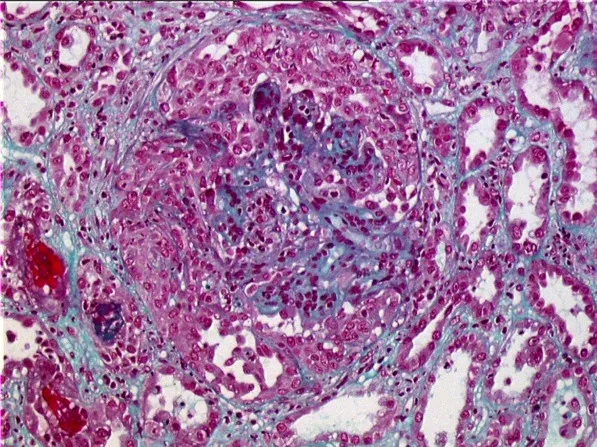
First renal biopsy specimen. On the first biopsy the glomerulus is globally hypercellular, with numerous intracapillary mononuclear cells. A small artery has intimal thickening with scattered infiltrating mononuclear cells, together with segmental medial disruption and perivascular fibrosis, indicating vasculitis (hematoxylin and eosin). This renal vasculitis is characterized by segmental fibrinoid necrosis associated with 35% crescents. Diffuse mesangial endocapillary proliferation and inflammatory cells infiltration is observed as well, consistent with crescentic glomerulonephritis.
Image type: pathology (h&e)